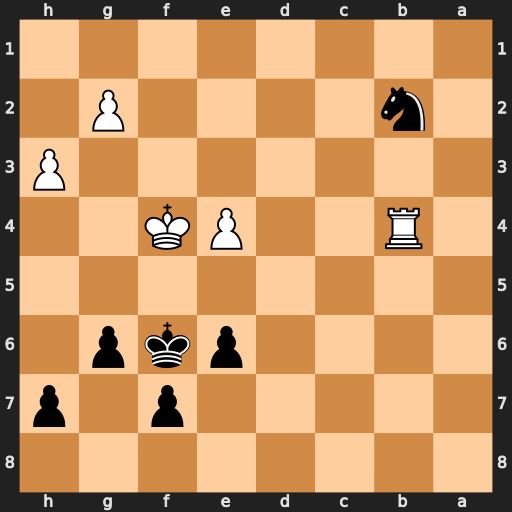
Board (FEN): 8/5p1p/4pkp1/8/1R2PK2/7P/1n4P1/8
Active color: b
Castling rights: -
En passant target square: -
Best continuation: Nd3+ Ke3 Nxb4